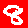
Digit: 8